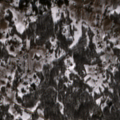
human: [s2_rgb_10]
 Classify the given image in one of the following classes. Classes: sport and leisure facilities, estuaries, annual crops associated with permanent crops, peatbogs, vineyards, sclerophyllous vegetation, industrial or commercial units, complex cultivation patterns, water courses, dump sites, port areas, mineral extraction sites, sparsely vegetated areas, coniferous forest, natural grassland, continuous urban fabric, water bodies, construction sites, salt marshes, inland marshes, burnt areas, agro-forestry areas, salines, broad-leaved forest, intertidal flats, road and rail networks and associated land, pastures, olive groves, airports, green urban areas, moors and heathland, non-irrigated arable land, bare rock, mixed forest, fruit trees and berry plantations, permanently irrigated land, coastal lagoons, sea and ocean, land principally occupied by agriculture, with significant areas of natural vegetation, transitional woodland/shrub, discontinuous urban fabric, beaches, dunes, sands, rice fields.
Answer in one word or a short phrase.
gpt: complex cultivation patterns, land principally occupied by agriculture, with significant areas of natural vegetation, broad-leaved forest, mixed forest